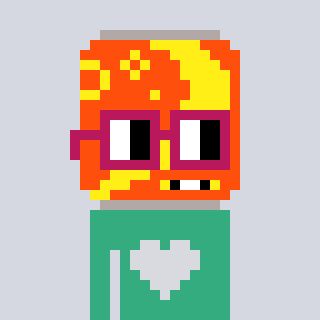
a pixel art character with square dark red glasses, a pop-shaped head and a teal-colored body on a cool background